Question: I'm making a <URL>-ish terrain engine to learn some OpenGL and 3D and everything works fine except for the FPS which I'm not happy with.

: I'm currently only drawing the visible faces and using frustum culling, the cubes are in 16 by 16 by 32 cube chunks (for now).
I use 6 display lists per chunk, one for each side (left, right, front, back, up, down) so cubes aren't drawn one by one, but a whole chunk side at the time.
With this method I get about 20-100fps which isn't great. Profiling says I send about 100k vertices to the graphics card and as soon as I look at the sky and the vertices fall under 10k I'm up to 200+fps, so I guess that's my bottleneck.
: Since less is more I went ahead and found this: <URL>
From what I understand uses a 3D mesh of huge planes and somehow draws textures from a 2D texture atlas to certain locations of these huge planes. He says he uses a 256x256x256 3D texture and the green and blue channels to map to the 2D texture atlas.
His method totals a constant number of vertices for the planes and sometimes useless ones if my map would've been applied, but it's still less than what I have now.
: I didn't understand anything he said :(, I want to try his method, but I don't understand what he did exactly, mostly I think it's my lack of experience with 3D textures (I'm imagining a block of pixels). How did he map a texture from a texture atlas to only a part of a plane and this by using some 3D texture map...
Can anyone explain what did or point me to some helpful place, even Google isn't of any help right now.
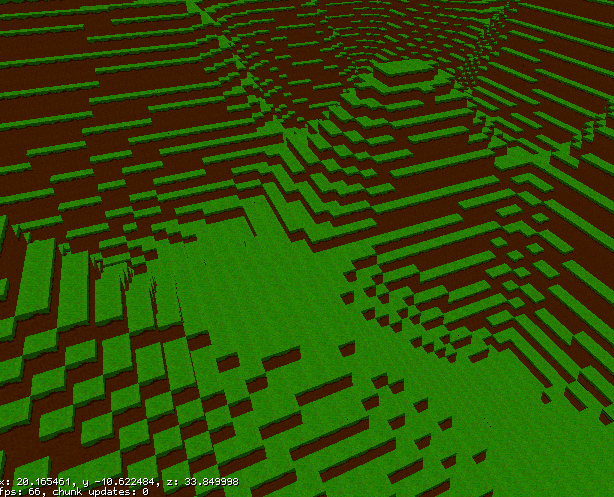
Answer: Try putting your face textures in a <URL>. A texture bind per face is too many.